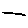
Label: line